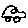
Label: car